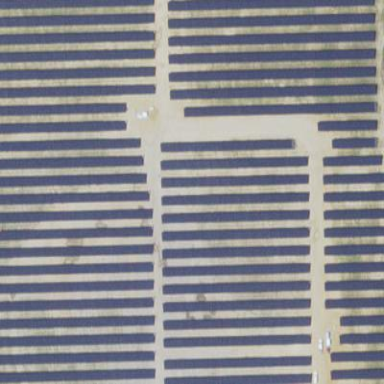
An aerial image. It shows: Solar power plant using photovoltaic technology.